The plot is a time-scale (wavelet) decomposition of a bearing vibration signal. Classify the bearing condition as one of: normal, inner_race, outer_race, ball.
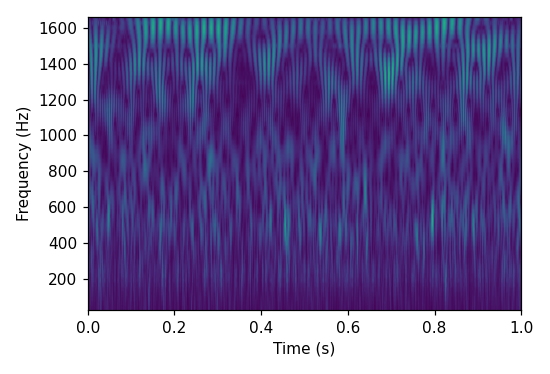
Answer: normal